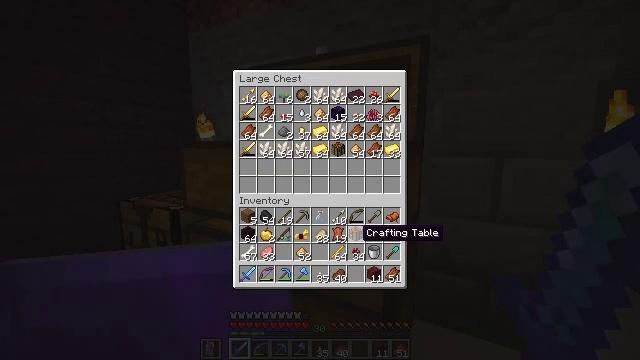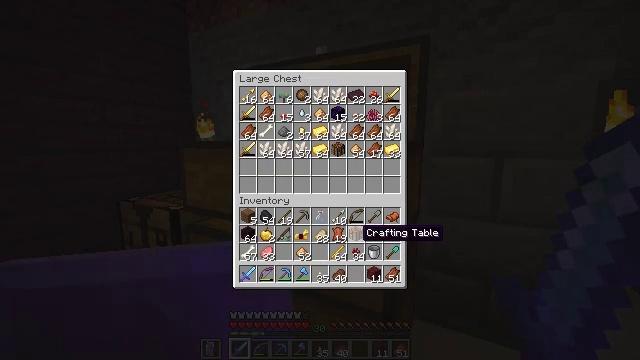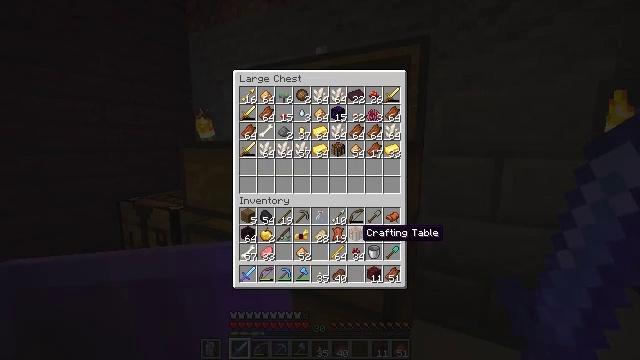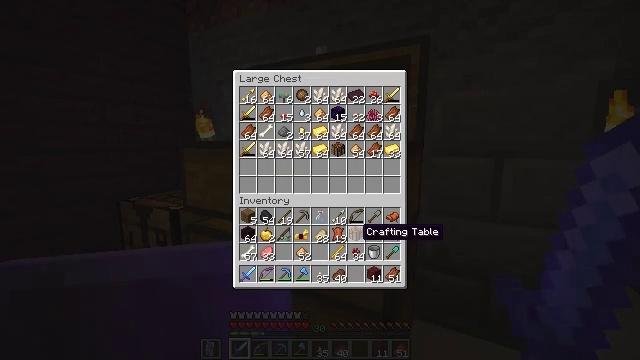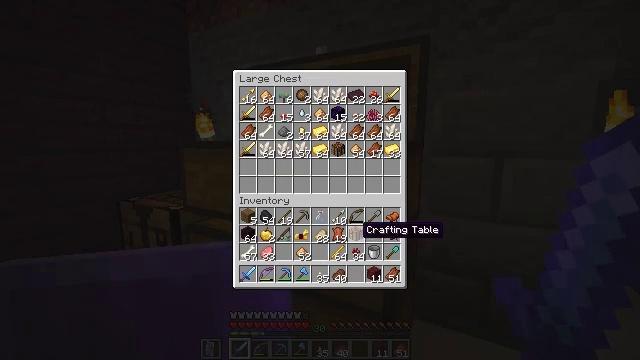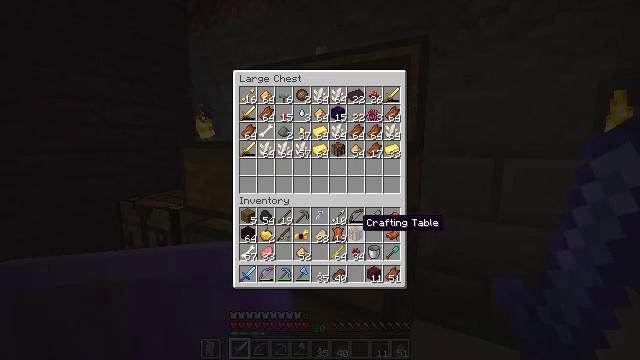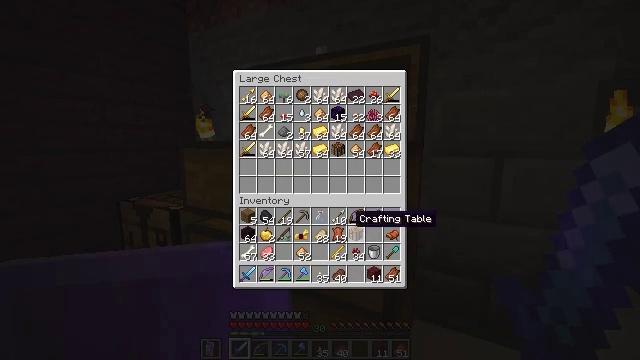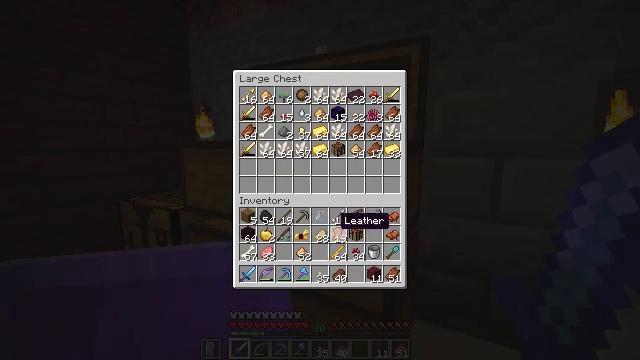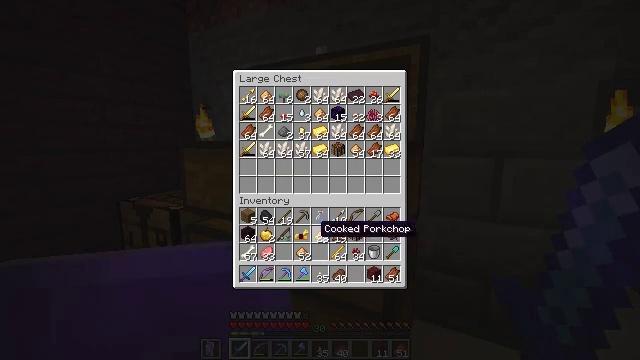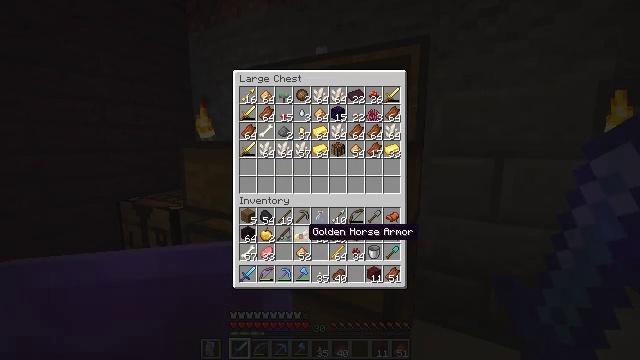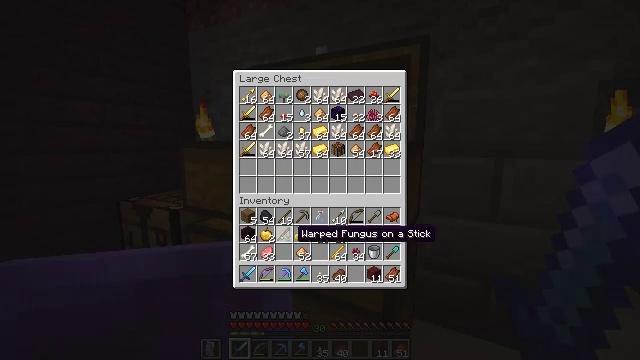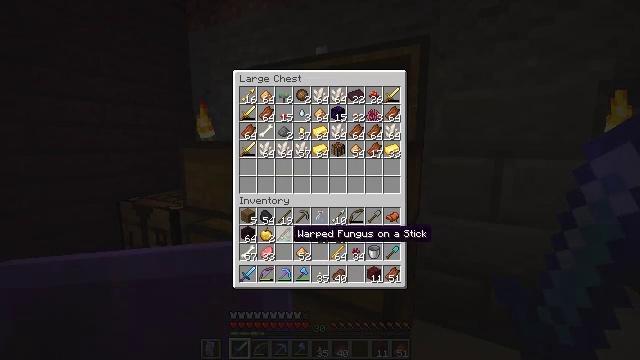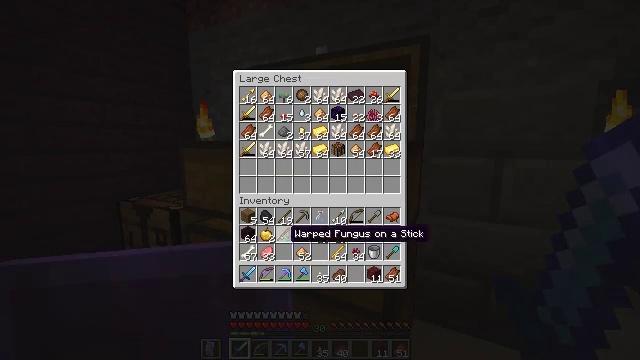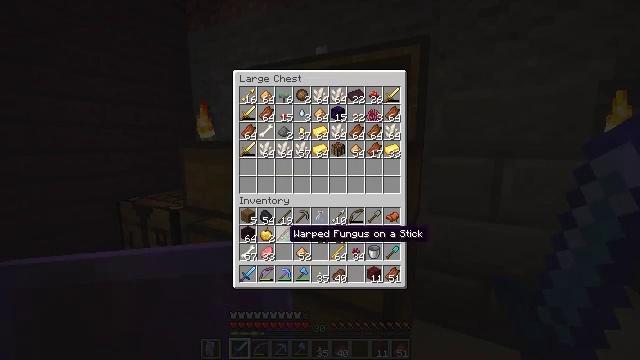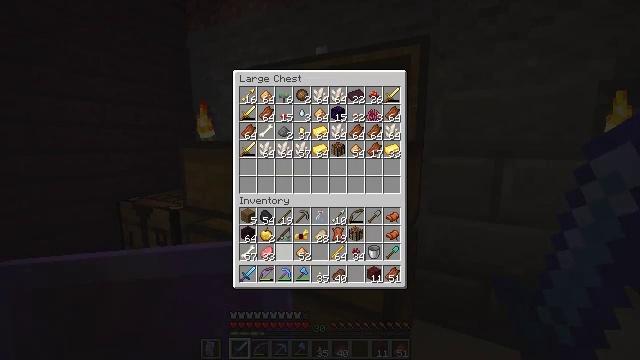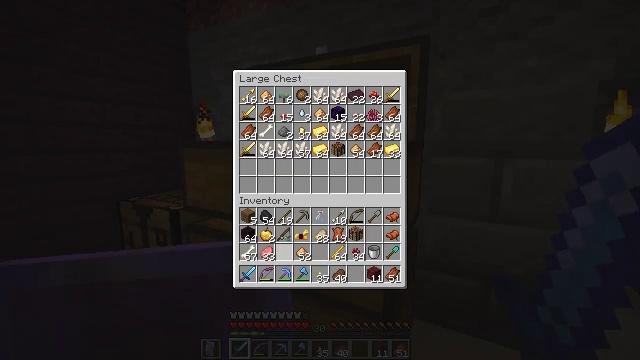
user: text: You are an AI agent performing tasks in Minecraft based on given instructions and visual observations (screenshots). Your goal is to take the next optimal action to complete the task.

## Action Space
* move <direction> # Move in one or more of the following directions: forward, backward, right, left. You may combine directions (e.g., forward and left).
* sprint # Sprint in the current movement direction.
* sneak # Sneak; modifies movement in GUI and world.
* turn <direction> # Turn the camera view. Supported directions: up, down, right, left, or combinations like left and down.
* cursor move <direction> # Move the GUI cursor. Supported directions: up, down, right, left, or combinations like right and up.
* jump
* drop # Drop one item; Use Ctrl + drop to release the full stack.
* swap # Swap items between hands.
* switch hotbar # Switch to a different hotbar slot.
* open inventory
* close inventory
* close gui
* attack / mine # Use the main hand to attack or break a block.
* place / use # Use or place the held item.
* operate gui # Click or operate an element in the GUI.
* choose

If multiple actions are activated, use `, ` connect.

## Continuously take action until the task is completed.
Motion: motion action
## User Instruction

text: Make a brewing stand with blaze rod and cobblestones.
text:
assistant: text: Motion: no_op
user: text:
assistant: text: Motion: no_op
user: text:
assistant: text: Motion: no_op
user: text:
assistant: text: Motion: no_op
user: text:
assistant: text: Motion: cursor move up
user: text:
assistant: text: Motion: no_op
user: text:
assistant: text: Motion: cursor move left
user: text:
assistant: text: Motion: cursor move left and down
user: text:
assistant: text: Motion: cursor move left
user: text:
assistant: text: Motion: cursor move left
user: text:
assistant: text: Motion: no_op
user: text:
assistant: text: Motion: no_op
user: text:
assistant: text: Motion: no_op
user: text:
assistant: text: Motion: no_op
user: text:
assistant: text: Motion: no_op
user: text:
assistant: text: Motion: no_op
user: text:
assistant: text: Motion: no_op
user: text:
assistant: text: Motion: cursor move right
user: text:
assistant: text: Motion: cursor move right
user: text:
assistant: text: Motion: cursor move right
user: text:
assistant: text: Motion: no_op
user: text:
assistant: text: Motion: sneak
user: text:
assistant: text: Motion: sneak, operate gui
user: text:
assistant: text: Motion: sneak, operate gui
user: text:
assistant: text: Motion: sneak, operate gui
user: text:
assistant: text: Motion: sneak
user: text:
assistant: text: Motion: sneak
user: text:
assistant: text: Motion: no_op
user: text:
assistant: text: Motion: cursor move right and up
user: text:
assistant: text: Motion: cursor move right and up